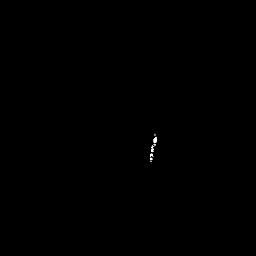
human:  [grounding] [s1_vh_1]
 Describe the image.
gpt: In the satellite image, there is  <ref>1 small ship </ref> <box>[[57, 51, 62, 64, 0]]</box> located at center.